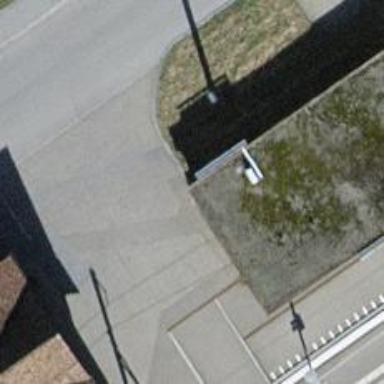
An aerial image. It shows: Post box.